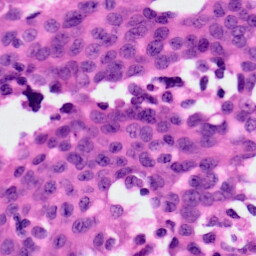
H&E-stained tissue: Ovarian